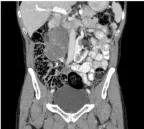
(E) Follow-up contrast enhanced CT. Partial regression of the tumor, 5 months from therapy initiation, a coronal plane.
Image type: radiology (ct)